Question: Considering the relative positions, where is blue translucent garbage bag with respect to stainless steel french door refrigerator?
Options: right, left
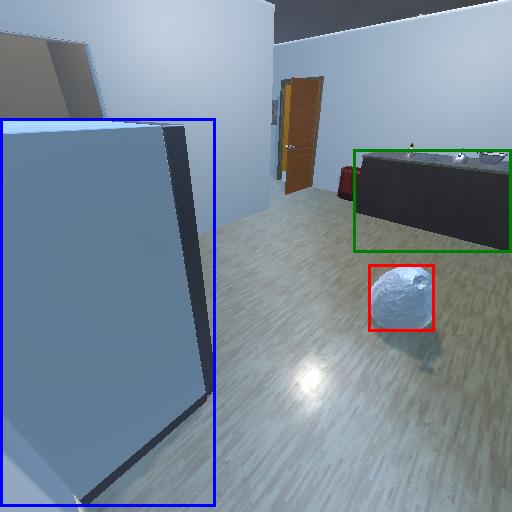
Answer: right